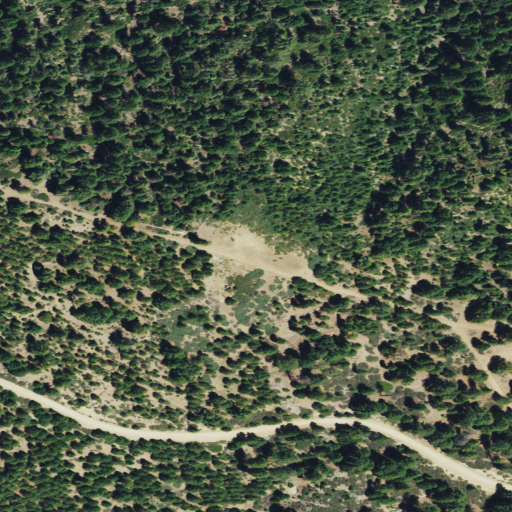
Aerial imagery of ridge(s) in California named Cold Spring Ridge containing grassland, open development, low intensity development, shrub, evergreen forest, and medium intensity development